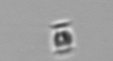
Label: Bacillariophyceae_morphotype1